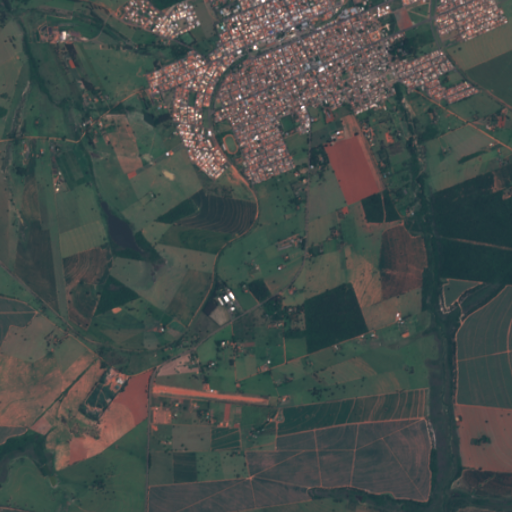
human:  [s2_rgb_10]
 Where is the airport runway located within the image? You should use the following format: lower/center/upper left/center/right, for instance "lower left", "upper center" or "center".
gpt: The airport runway is located in the lower left of the image.
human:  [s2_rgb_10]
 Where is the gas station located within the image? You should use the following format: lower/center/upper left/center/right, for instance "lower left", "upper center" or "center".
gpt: The gas station is located in the upper center of the image.
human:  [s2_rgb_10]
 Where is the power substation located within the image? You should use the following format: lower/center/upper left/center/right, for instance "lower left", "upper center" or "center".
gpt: The power substation is located in the upper right of the image.
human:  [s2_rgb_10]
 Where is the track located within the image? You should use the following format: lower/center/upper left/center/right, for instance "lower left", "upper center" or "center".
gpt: The track is located in the upper center of the image.
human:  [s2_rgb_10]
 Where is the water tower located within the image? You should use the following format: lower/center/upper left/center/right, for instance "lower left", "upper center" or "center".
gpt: The water tower is located in the upper center of the image.
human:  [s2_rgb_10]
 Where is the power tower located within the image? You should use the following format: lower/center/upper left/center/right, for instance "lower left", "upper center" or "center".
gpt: There is no power tower in the image.